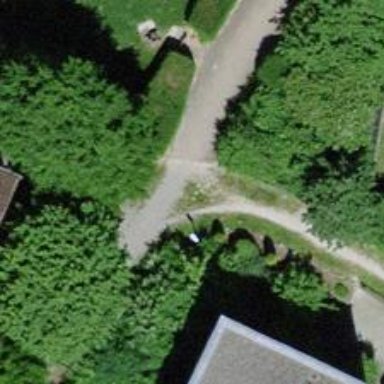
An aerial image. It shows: Unpaved path.